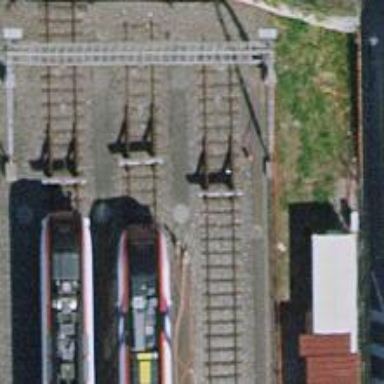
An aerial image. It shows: Railway buffer stop.